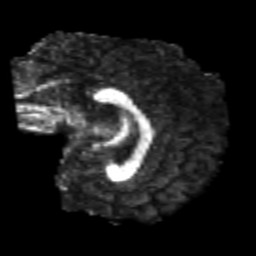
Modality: FA
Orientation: sagittal
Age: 22
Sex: male
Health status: healthy
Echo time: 0.074 s